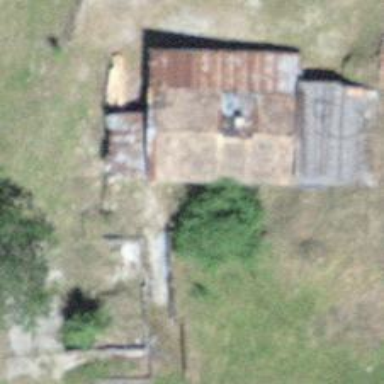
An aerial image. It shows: Cabin is depicted in the image.